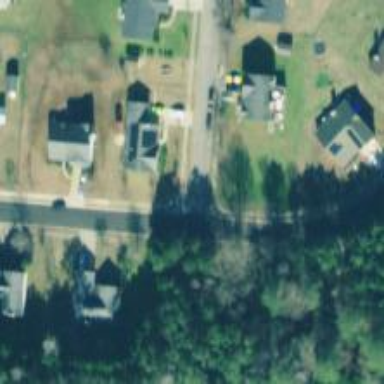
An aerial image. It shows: Residential road with separate sidewalk.